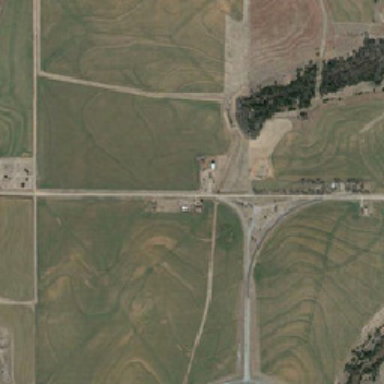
The texture of farmland is very beautiful .